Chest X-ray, PA view. Patient: 73 years old, sex M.
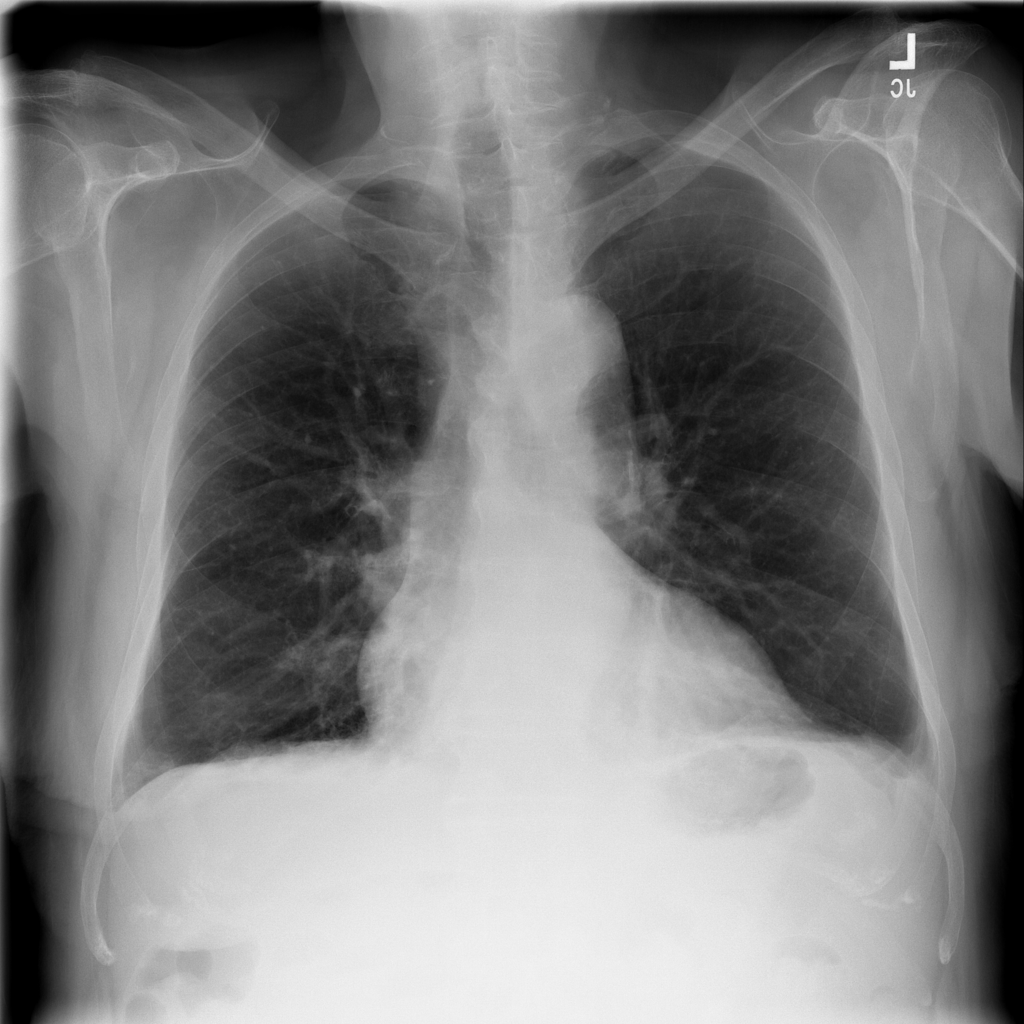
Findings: No Finding